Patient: sex M, age 77
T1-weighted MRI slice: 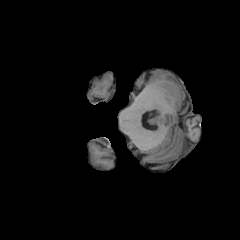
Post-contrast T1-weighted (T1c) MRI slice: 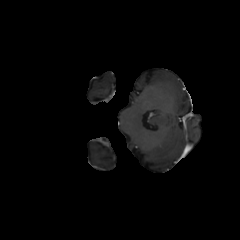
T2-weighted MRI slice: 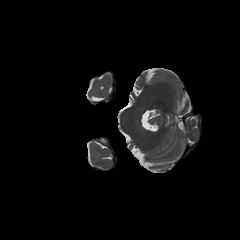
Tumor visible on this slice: no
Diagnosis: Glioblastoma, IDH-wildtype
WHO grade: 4